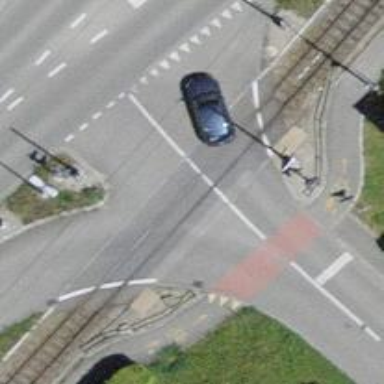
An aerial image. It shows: Lift gate barrier.